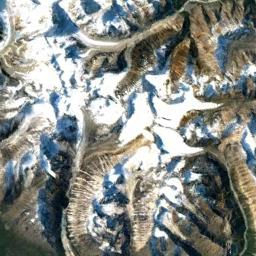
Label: snowberg